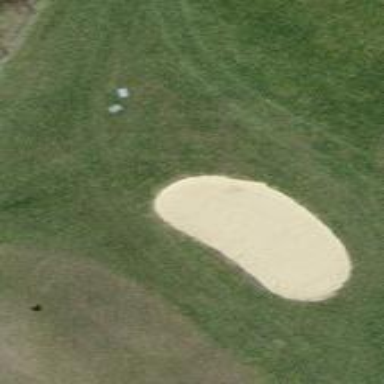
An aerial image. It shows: Bunker filled with sand on golf course.